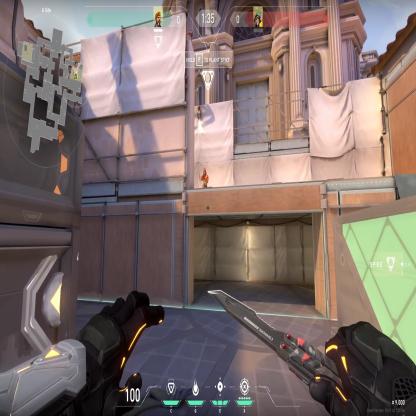
Label: enemy